Question: I am using Jquery carousel tab slider for my project. But i am getting some issue, that is when I click on the Featured products the slider goes down and stops working.
Please see <URL> for your reference
Also see the js fiddle for the html <URL>
See the JScode:-
'''
<script src="http://code.jquery.com/ui/1.11.2/jquery-ui.js"></script>
<script type="text/javascript">
addOnload(function () {
BIGB.utils.runOnload();
});
addWindowOnload(function () {
BIGB.utils.runWindowOnload();
});
require_module.init({ "carousel": { "url": "slider/carousel-e1e730d.js" } });
</script>
<script type="text/javascript">
require_module.js("carousel", function () {
$(".require-nav-carousel").each(function () {
var $this = $(this);
var params = {
content: $('.ccarousel', $this),
buttonOverlap: true,
sliderOverlap: true
};
var parsed_params = $this.data();
$.extend(params, parsed_params);
var navCarousel = new BIGB.ui.Carousel(params);
navCarousel.init();
$this.removeClass("require-nav-carousel");
});
});
BIGB.linkTracking.setContext("hp");
$('.bannerHolder').each(function () {
$(this).mouseenter(function () {
$(this).addClass('hoverIn').removeClass('hoverOut').removeClass('noTransition');
}).mouseleave(function () {
$(this).addClass('hoverOut').removeClass('hoverIn').addClass('noTransition');
});
});
(function () {
var $window = $(window);
$window.bind('scroll', _.throttle(enableChristmasSaleUnit, 200));
$window.bind('resize', _.throttle(enableChristmasSaleUnit, 200));
var $saleUnit = $('.sticky-unit');
function enableChristmasSaleUnit() {
requestAnimFrame(function () {
var st = $window.scrollTop();
if (st > 200) {
!$saleUnit.hasClass("sticky-unit-active") && $saleUnit.addClass("sticky-unit-active");
} else {
$saleUnit.hasClass("sticky-unit-active") && $saleUnit.removeClass("sticky-unit-active");
}
});
}
})();
</script>
'''
See below the Image for error

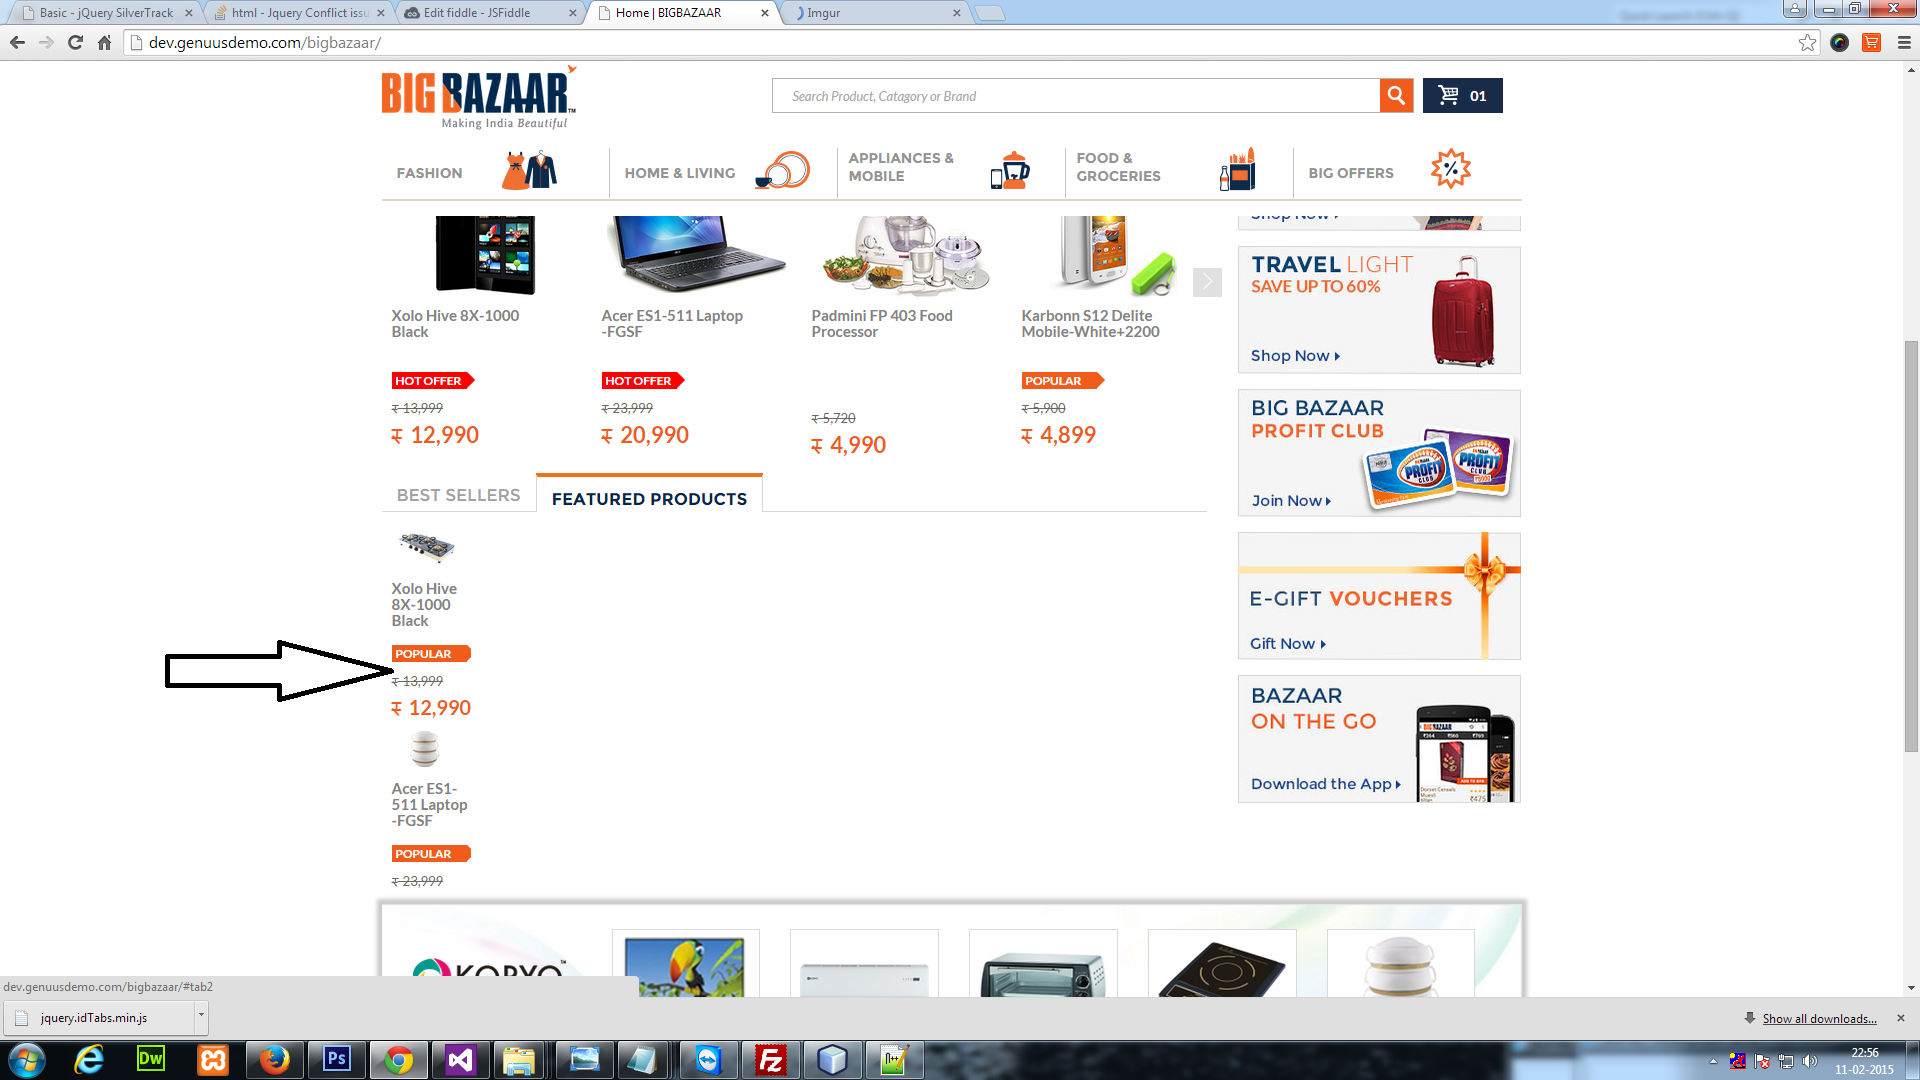
Answer: If you want to use multiple version of jQuery ,try the following solution mate.. :)
'''
<!-- load jQuery 2.2.1 -->
<script type="text/javascript" src="jquery-2.2.1.js"></script>
<script type="text/javascript">
var jQuery221 = $.noConflict(true);
</script>
<!-- load jQuery 1.10 -->
<script type="text/javascript" src="jquery-1.10.js"></script>
<script type="text/javascript">
var jQuery110 = $.noConflict(true);
</script>
'''
Then use the desired plugin with the desired jQuery version..